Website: macys
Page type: gifting
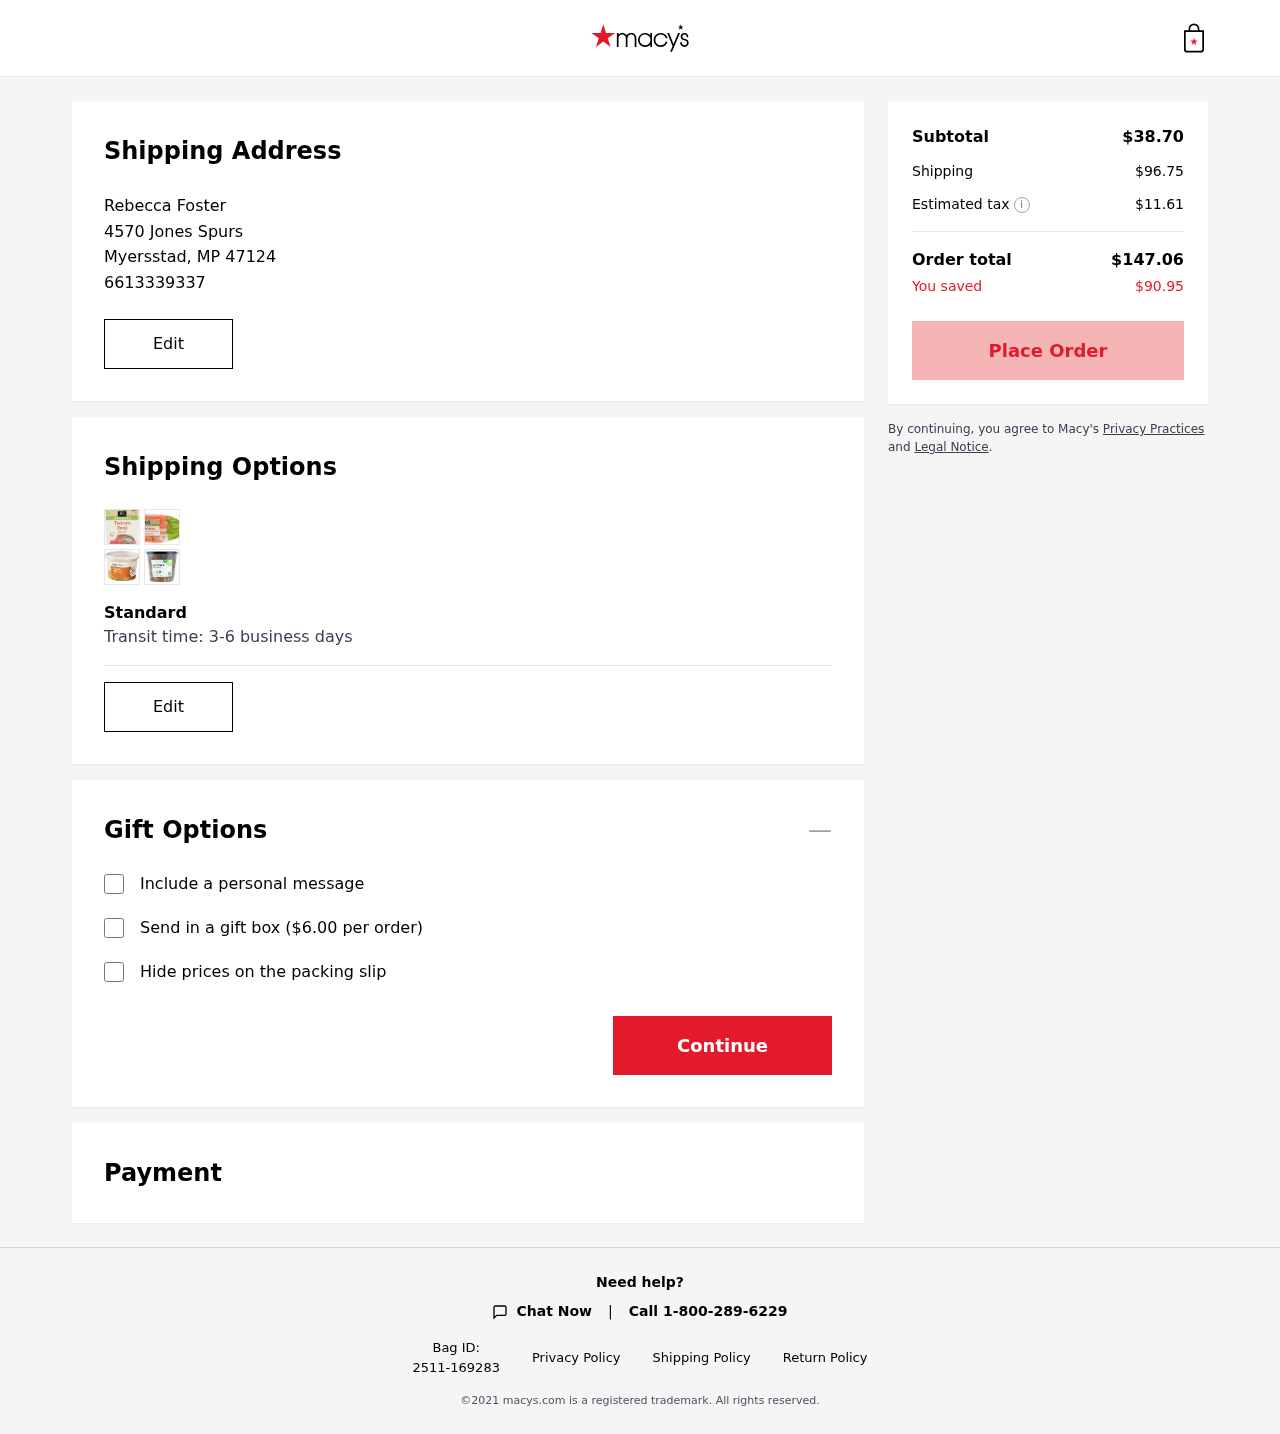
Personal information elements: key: PII_CITY
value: Myersstad
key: PII_FULLNAME
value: Rebecca Foster
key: PII_PHONE
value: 6613339337
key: PII_POSTCODE
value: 47124
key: PII_STATE_ABBR
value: MP
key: PII_STREET
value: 4570 Jones Spurs
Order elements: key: ORDER_SUBTOTAL
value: $38.70
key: ORDER_SHIPPING_COST
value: $96.75
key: ORDER_TAX
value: $11.61
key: ORDER_TOTAL
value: $147.06
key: ORDER_SAVINGS
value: $90.95
Other elements: key: GIFT_BOX_PRICE
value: $6.00